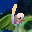
Label: 6